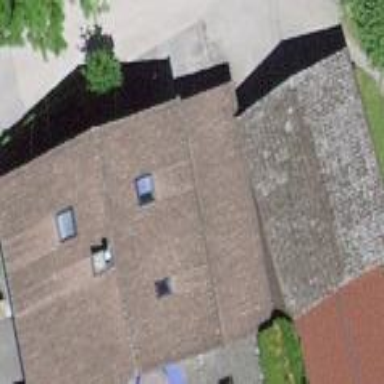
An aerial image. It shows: Residential building.